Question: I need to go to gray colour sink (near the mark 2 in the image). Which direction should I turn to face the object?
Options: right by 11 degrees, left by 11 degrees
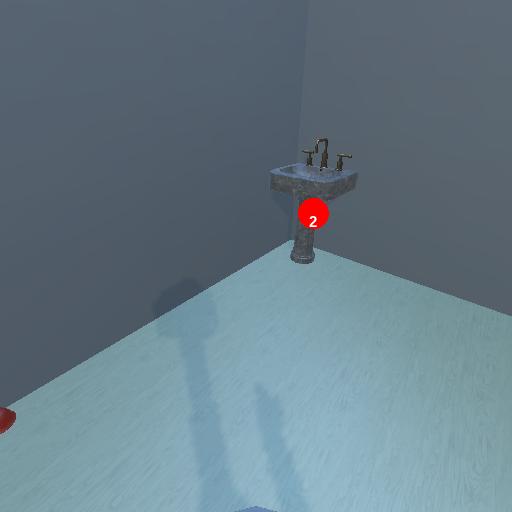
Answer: right by 11 degrees